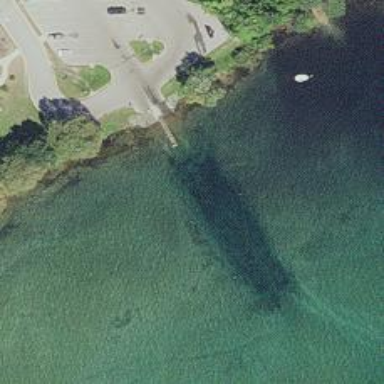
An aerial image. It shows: Slipway on leisure land.